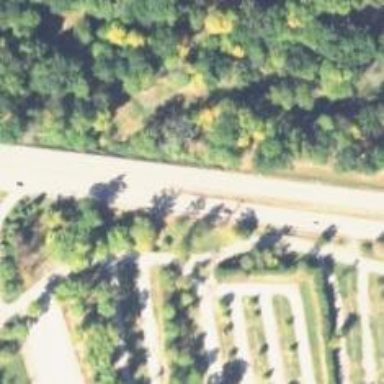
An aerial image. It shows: Trunk highway.